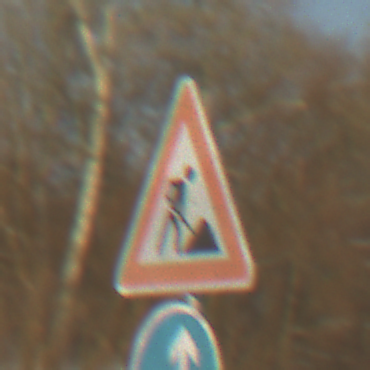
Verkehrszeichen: Arbeitsstelle
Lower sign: VorgeschriebeneFahrtrichtungGeradeausOderLinks
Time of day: MorningAfternoon
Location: Outdoor (Suburban)
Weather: PartlyCloudy
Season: NotSpecified
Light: Natural